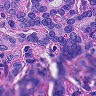
Metastatic tissue present: yes